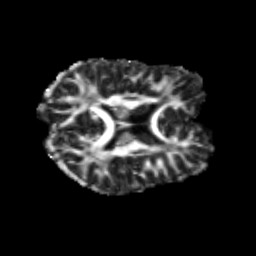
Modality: FA
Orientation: axial
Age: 29
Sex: male
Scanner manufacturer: siemens
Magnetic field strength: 3 T
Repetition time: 3.5 s
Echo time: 0.113 s